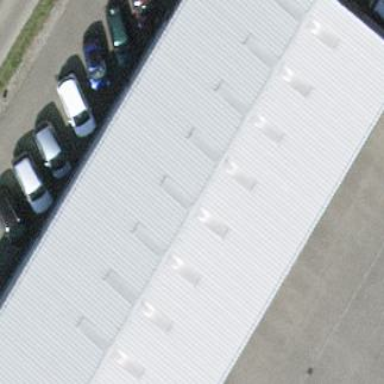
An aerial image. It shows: Commercial building with gabled roof.